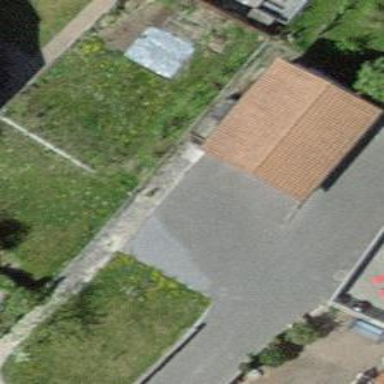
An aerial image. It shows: Garage building.